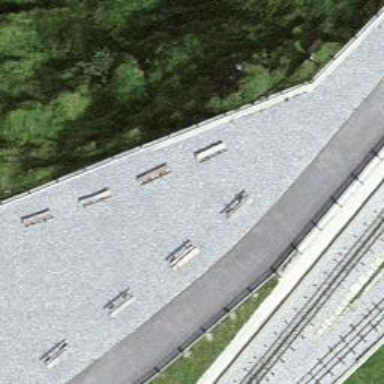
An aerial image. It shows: Bench.